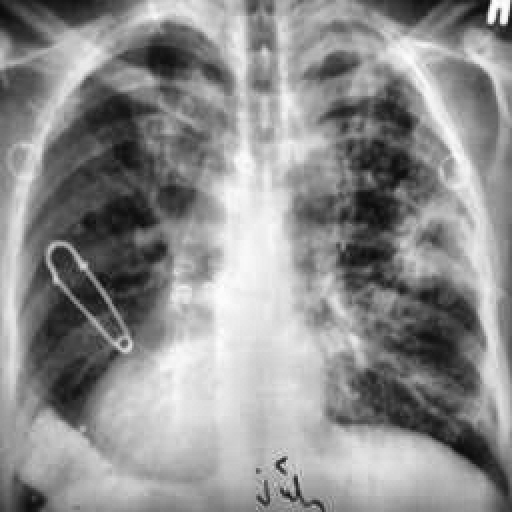
Finding: TUBERCULOSIS